Question: I am trying to setup essentially a Development, Staging and Production cloud service. So far I have setup 2 cloud services:
- -
I also want to do the continuous build integration from tfspreview to azure. This is working great except for making the connection string unique.
So far I have setup the cloud services and have it doing continuous builds. I have also set my connection string in web.config and web.production.config. In addition I have setup publishing profiles (.azurePubxml) files and set them to be the Alternative Publish Profile in the build definition process section. These publish profiles specify which config to use (or at least that is what I thought). It seems to pick up the settings for the publish profile because I have RDP enabled and such with different passwords.
So how can I make the build controller use the "Production" & "Debug" build configurations to pickup the web.config transformations?
Hope that makes sense.
EDIT:
I only have Solution to build as seen below:

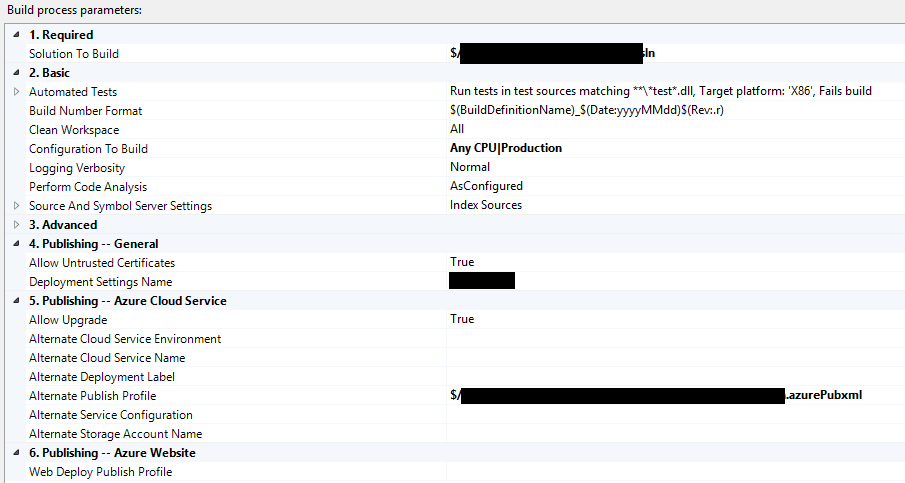
Answer: When defining your build definition, in the "Process" section under item 1. "Items to Build" you are given the opportunity of defining which configuration to Build. In here, type the name of the configuration that matches your .config definition to build that version.

EDIT: This is a little late, but this is how I got the alternate configuration to build along with the correct connection strings. I set the MSBuild Argument for configuration manually and my build correctly changed the connection strings on deployment to Azure.